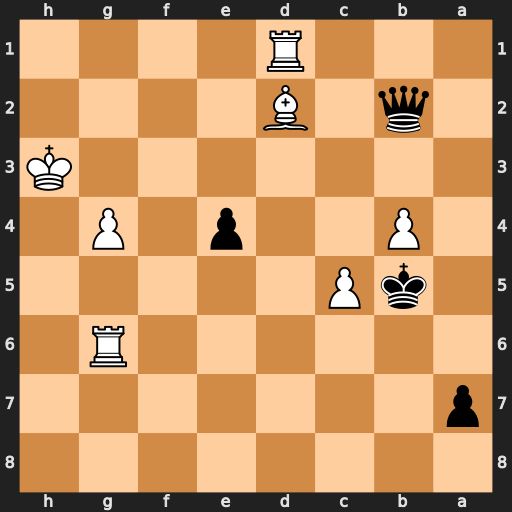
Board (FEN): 8/p7/6R1/1kP5/1P2p1P1/7K/1q1B4/3R4
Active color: b
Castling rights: -
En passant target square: -
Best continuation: Qb3+ Kh4 Qxd1 Re6 Qxd2